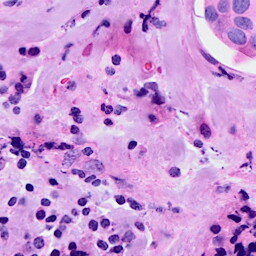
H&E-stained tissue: Breast